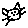
Label: cat